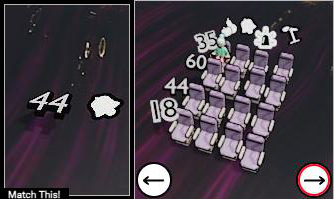
Task: seats
Answer: no